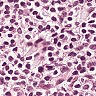
Metastatic tissue present: no